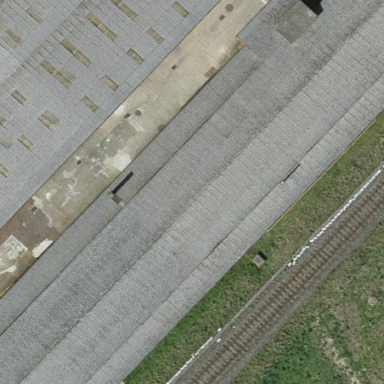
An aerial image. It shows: Industrial building.